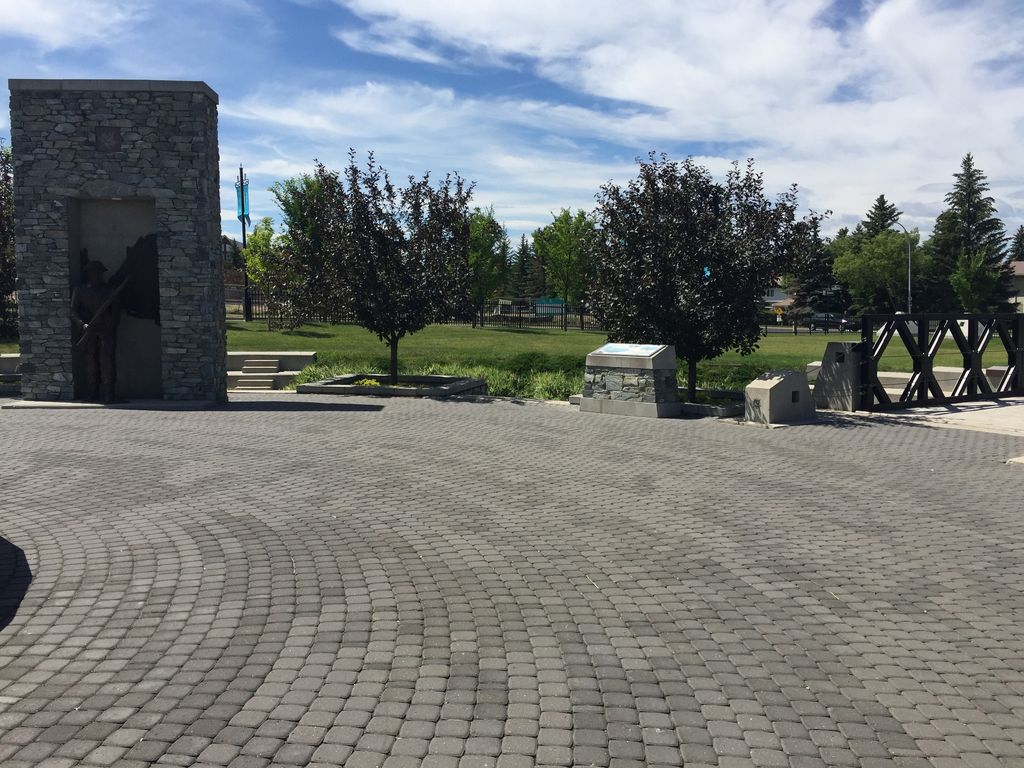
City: calgary